Question: I've large group of five vertices in JSON which needs to represented as cone geometry shown below.
Five vertices: {(x,y,z) , (a,b,c), (d,e,f), (g,h,i), (j,k,l) }, {(x1,y1,z1) , (a1,b1,c1), (d1,e1,f1), (g1,h1,i1), (j1,k1,l1) }..............
Here is the diagram:

where these vertex values are read from JSON file and needed to make a geometry. These vertex values are unique to every single geometry.
AFAIK, how to use three.js pre-defined geometry and custom geometry like below code. My question is how to represent the geometry using the values read from JSON file?
'''
var cone;
var geo = new THREE.Geometry();
var meshMaterial = new new THREE.MeshLambertMaterial( { color: 0xffffff });
geo.vertices.push( new THREE.Vector3( 0, 0, 0));
geo.vertices.push( new THREE.Vector3( -0.5, 0.5, 1));
geo.vertices.push( new THREE.Vector3( 0.5, 0.5, 1));
geo.vertices.push( new THREE.Vector3( -0.5, -0.5, 1));
geo.vertices.push(new THREE.Vector3( 0.5,-0.5, 1));
geo.faces.push( new THREE.Face3(0,1,2));
geo.faces.push( new THREE.Face3(4,3,0));
geo.faces.push( new THREE.Face3(3,1,0));
geo.faces.push( new THREE.Face3(0,2,4));
geo.faces.push( new THREE.Face3(2,1,4));
geo.faces.push( new THREE.Face3(1,3,4));
geo.computeFaceNormals();
cone = new THREE.Mesh(geo, meshMaterial);
cone.doubleSided = true;
cone.overdraw = true;
//And finally we need (x,y,z) to set the position of this geometry to display on the canvas
cone.position.set(x,y,z);
'''
I've tried a lot, how to create geometry using values read from other files , But I didn't find anything, which initated me to post this question.
P.S: Among these values {(x,y,z) , (a,b,c), (d,e,f), (g,h,i), (j,k,l) }, (x,y.z) should be position of the tip of the cone on the canvas while representing the cone.
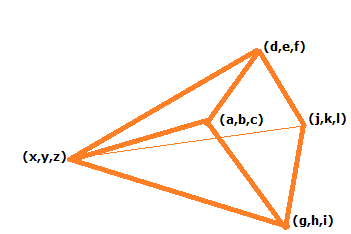
Answer: Check out the 81.214.75.32:8181/admin (wait for autoloding scene for a couple of seconds) see the page source and open FileManager.js included on top. Examine "importScene" function. That will help you alot with loading geometry data from a file and create models from vertice, normals, textures info.